Aerial crown-view tile of a tropical tree (Barro Colorado Island, Panama), acquired 20250124:
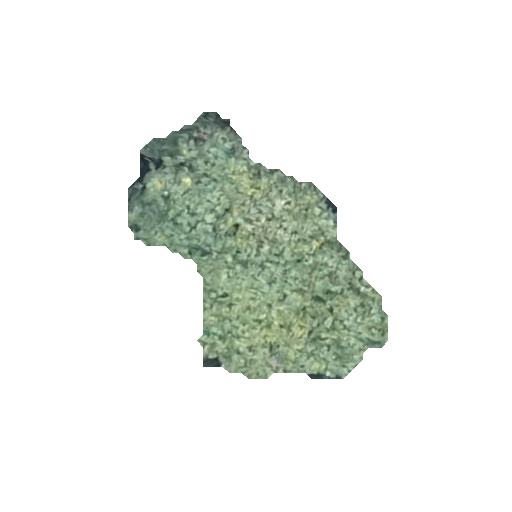
Species: Cecropia insignis
GBIF accepted scientific name: Cecropia insignis
Crown area: 60.352 m²